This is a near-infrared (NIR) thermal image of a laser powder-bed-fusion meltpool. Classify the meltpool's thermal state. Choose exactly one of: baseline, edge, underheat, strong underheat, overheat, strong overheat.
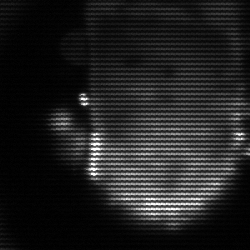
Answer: baseline